Question: I have a form that when I check a box ('Duplicate #'), a form pops up ('CableID_DuplicateView'), and I want it to remain ontop until the checkbox is unchecked. However this isn't happening.
I have set the 'TopMost' property to true both dynamically and statically;
'''
this.TopMost = true;
this.TopMost = Checkbox.Checked;
'''
But if I click on anything on the previous form, it gets shoved to the back.

How can I keep it ontop?
Note: I want the other form to still be accessible beneath the top form. And yes, this is an Mdi application, does that make a difference on the 'TopMost' property?
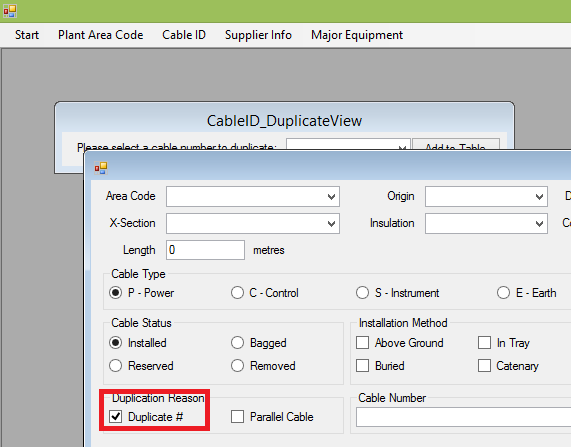
Answer: It is impossible to make the windows stay on top in 'MDI' system. You can try to activate the windows, so they pop on the top, but this makes only more harm to other actions. I wouldn't recommend trying that. There is just no working way to make some window 'TopMost' in 'MDI' configuration.